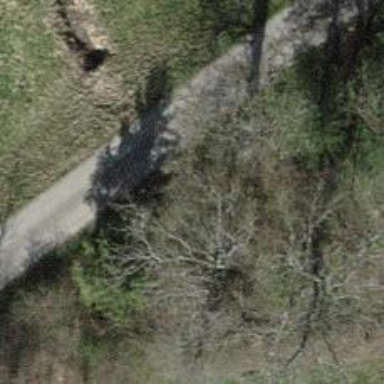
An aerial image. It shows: Culvert tunnel passing through ditch.